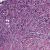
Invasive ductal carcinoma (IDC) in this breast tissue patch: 1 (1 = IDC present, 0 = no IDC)